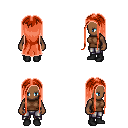
a pixel art fantasy rpg character, female body template, human, dark skin, brown sleeveless shirt, metal pants, red extra-long hairstyle, black shoes, four views (front, back, left, right), 2x2 character sprite sheet, small pixel art, hard edges, no anti-aliasing